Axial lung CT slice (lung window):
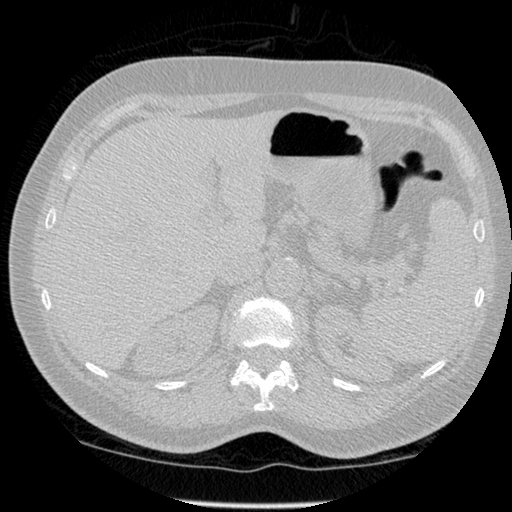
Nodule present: no